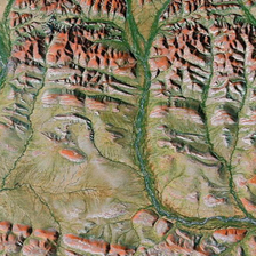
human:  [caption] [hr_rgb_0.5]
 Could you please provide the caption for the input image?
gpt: some mountains with orange hilltop in it .

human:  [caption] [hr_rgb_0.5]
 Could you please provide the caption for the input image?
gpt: some mountain with orange hilltop while with many river besides .

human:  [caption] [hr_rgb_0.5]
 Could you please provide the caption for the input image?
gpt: some river with spring green water through the mountain .

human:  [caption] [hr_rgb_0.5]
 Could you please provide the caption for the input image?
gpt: some big or little river with spring green water through the mountain .

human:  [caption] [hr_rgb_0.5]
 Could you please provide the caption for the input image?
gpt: several green rivers are between many mountains .